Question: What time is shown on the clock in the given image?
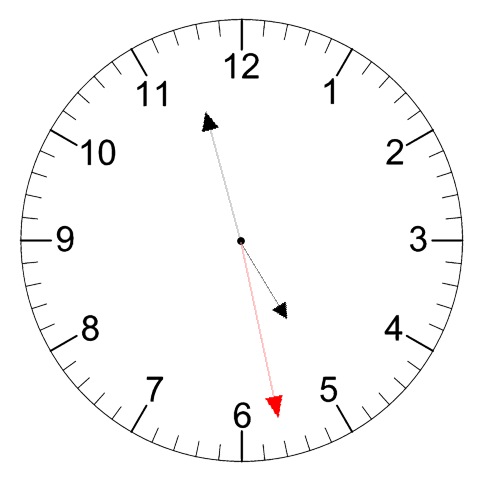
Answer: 04:57:28